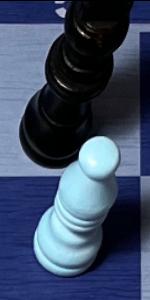
Label: Bishop_White